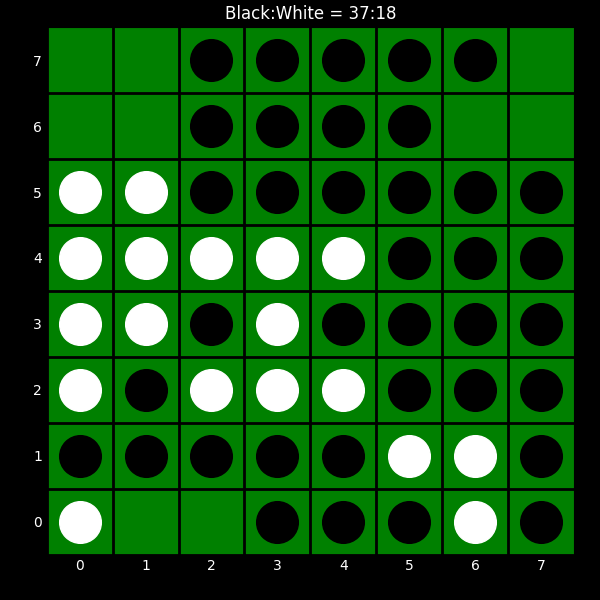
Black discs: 37
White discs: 18